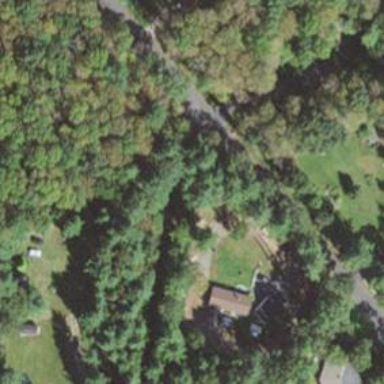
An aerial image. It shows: Residential driveway.